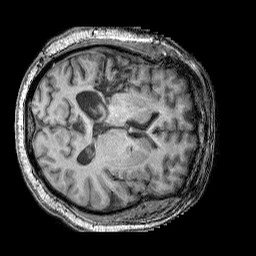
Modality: T1w
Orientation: axial
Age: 49
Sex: male
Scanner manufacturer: siemens
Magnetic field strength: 3 T
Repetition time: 2.25 s
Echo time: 0.00411 s